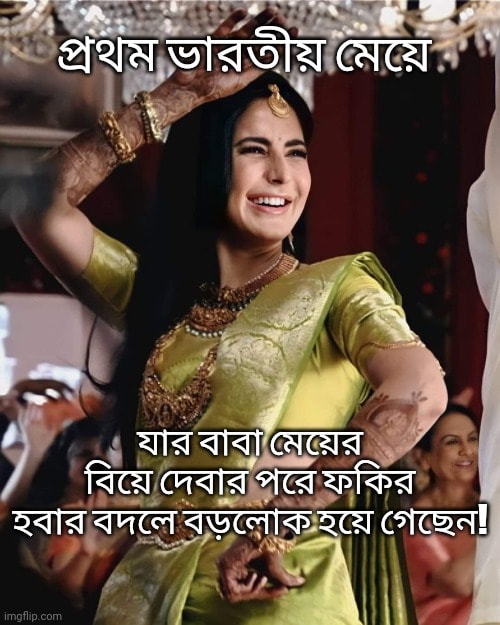
Text: প্রথম ভারতীয় মেয়ে যার বাবা মেয়ের বিয়ে দেবার পরে ফকির হবার বদলে বড়লোক হয়ে গেছেন!
Label: Non Hate